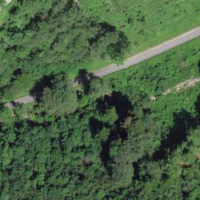
EUNIS habitat code: 41
Species observed at this site:
Sambucus racemosa